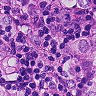
Metastatic tissue present: yes